Interaction volume radius: 10 \u00c5
Interaction volume height: 20 \u00c5
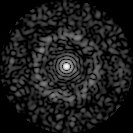
Disorder parameter: 0.8351